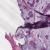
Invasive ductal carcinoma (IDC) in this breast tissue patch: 1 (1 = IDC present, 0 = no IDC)